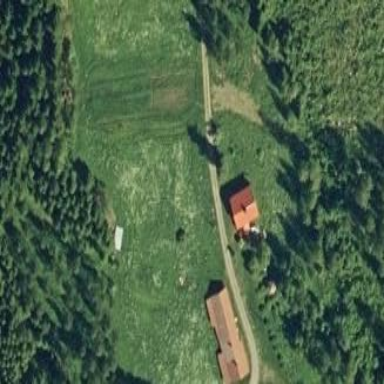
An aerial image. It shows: Beautiful meadow.